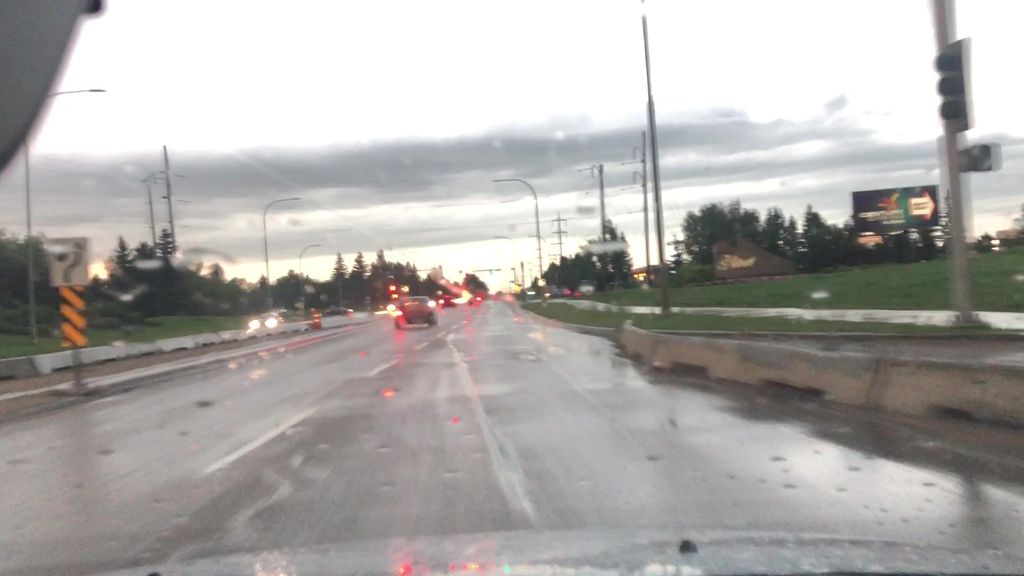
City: edmonton